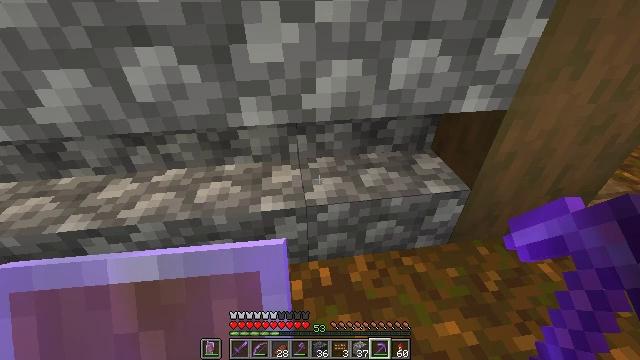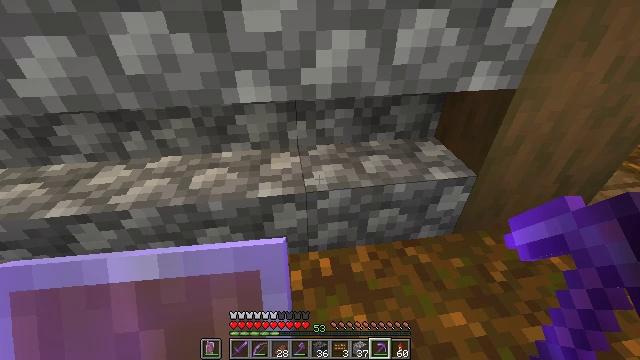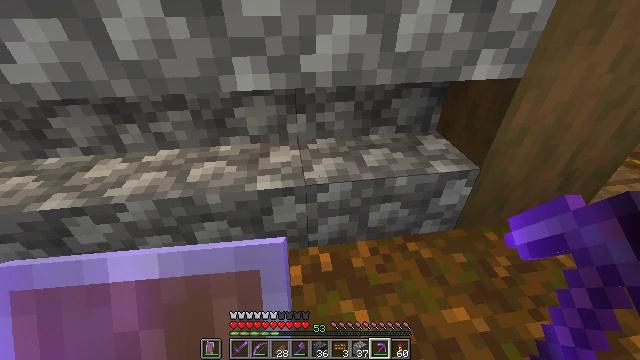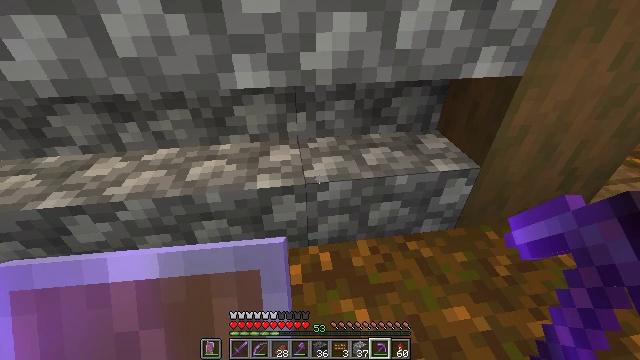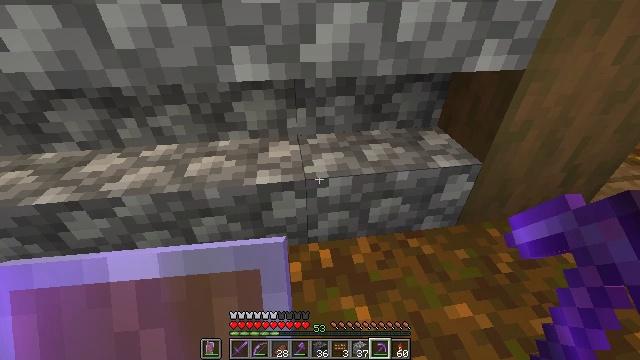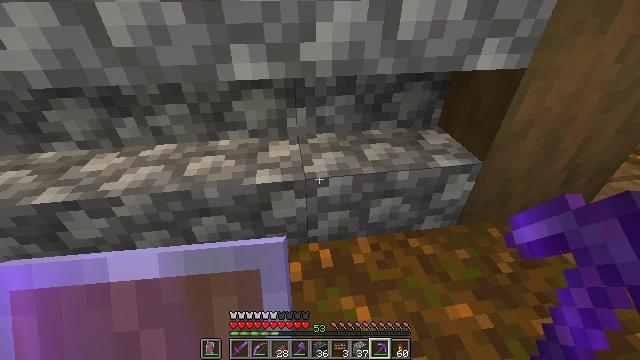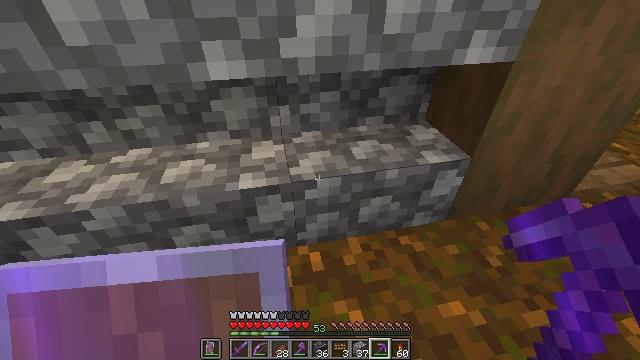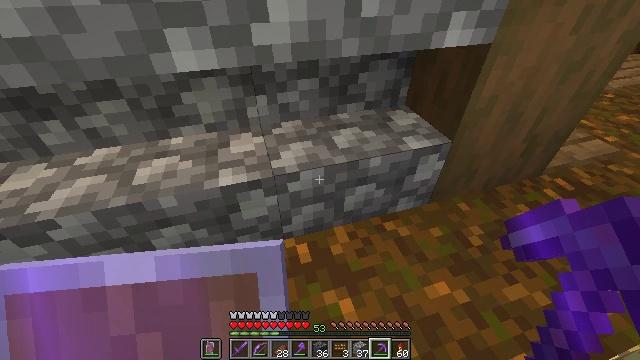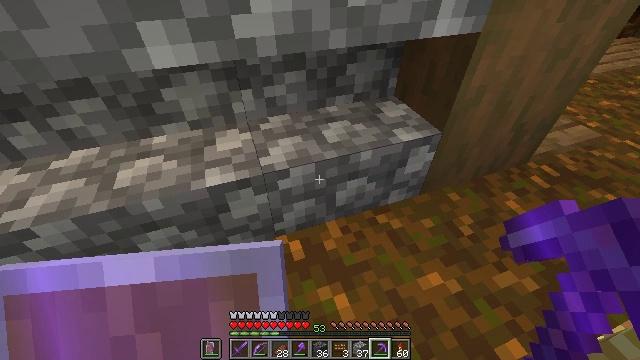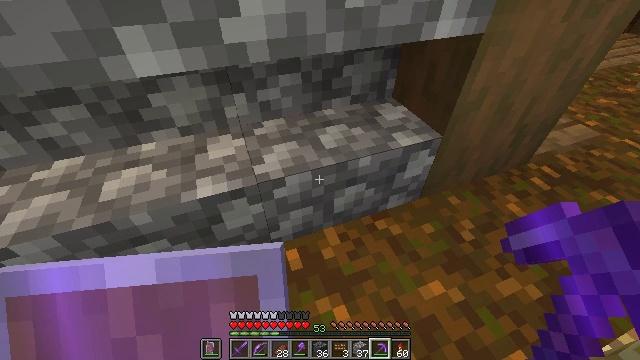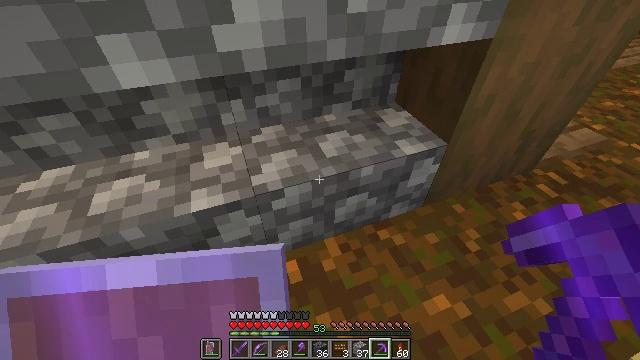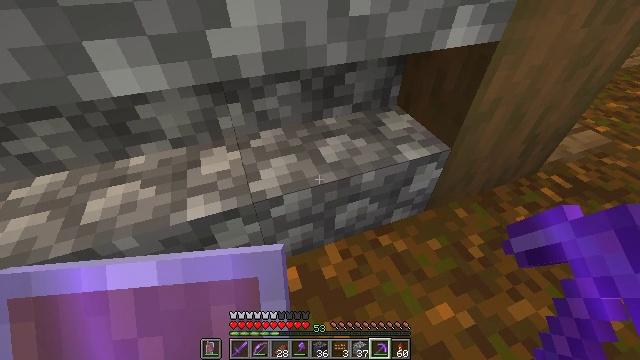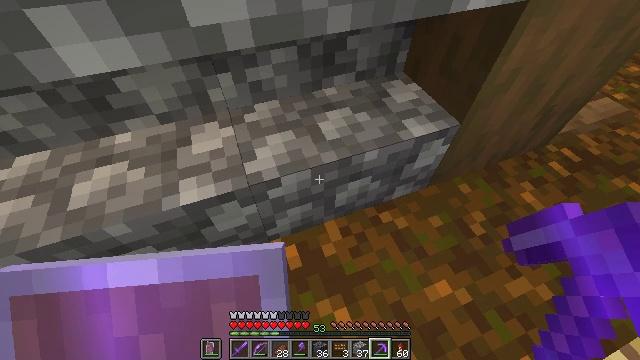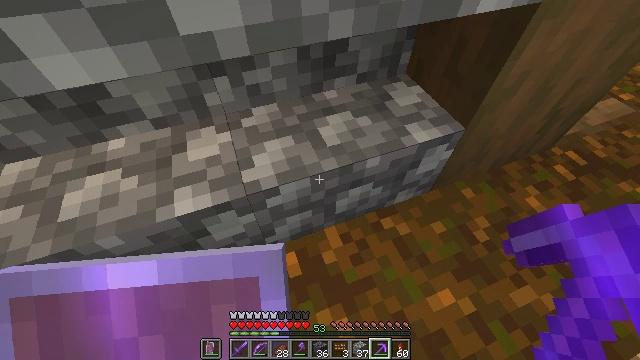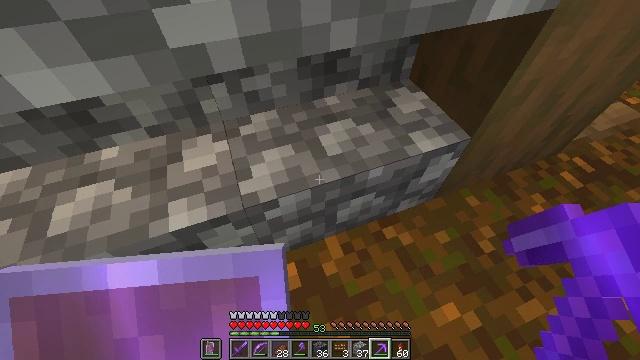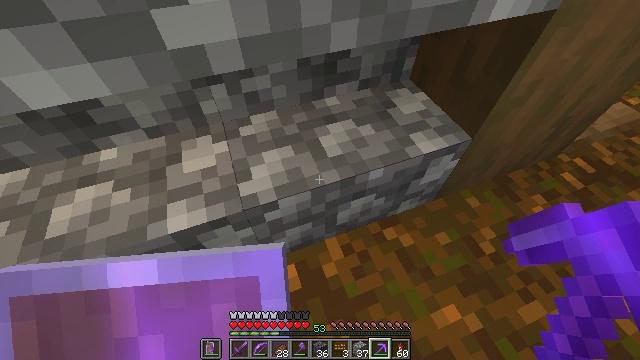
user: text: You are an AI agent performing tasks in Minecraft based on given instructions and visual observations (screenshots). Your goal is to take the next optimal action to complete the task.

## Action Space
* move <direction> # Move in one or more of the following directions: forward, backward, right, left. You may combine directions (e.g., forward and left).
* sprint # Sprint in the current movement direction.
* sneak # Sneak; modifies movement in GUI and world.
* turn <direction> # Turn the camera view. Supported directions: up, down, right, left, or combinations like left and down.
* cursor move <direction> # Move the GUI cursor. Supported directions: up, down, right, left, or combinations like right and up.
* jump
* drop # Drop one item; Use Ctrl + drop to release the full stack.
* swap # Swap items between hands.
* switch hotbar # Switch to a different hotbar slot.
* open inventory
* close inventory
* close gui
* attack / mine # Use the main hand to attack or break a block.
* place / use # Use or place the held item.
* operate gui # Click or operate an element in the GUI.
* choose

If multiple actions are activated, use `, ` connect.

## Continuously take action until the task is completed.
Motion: motion action
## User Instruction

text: Break the cobblestone stairs for materials.
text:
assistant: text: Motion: sneak
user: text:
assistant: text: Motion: sneak
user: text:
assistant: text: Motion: sneak
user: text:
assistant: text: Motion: sneak
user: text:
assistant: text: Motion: move forward, sneak
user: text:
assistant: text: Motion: move forward, sneak, turn right and down
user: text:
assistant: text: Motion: move forward, sneak, turn right and down
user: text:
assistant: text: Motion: move forward, sneak, turn right and down
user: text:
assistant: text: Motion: move forward, sneak, turn right
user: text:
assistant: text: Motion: move forward, sneak
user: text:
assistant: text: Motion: move forward, sneak
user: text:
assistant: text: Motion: move forward, sneak, turn down
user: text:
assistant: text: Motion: move forward, sneak
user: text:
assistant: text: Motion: sneak
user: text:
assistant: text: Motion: sneak
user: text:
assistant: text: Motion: sneak
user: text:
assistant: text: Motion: sneak
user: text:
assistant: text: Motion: sneak
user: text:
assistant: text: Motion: sneak
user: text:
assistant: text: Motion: sneak, attack / mine
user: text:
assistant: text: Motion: sneak, attack / mine
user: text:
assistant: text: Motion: sneak, attack / mine
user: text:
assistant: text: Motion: move right, sneak, attack / mine
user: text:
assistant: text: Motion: move right, sneak, turn left, attack / mine
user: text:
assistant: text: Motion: move right, sneak, turn left
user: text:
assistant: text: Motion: move forward and move right, sneak, turn left
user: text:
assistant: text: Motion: move forward and move right, sneak, turn left
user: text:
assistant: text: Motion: move forward, sneak
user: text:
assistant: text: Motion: move forward, sneak
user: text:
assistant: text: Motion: move forward, sneak, turn left